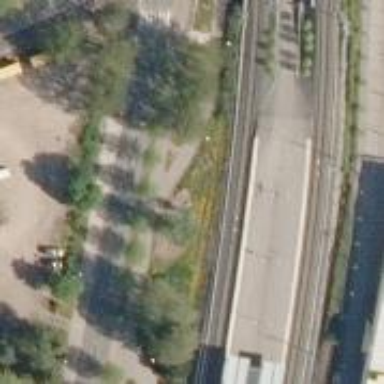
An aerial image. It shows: Railway signal with catenary mast.